Question: I'm trying to make a dynamically loaded table use <URL> with both the 'editable' and 'stickyHeaders' widgets enabled.
I've got it pretty close to working. One weird thing though. If I click in an editable cell then press tab, the next cell is activated but only for a split second then loses focus.
, the cursor just disappears.
, after the second cell loses focus you can see the cursor jump to the far right of the header row of the table where it sits blinking until you click somewhere else.
Heres a picture showing the cursor in Firefox

'editable'
<URL>
'editable''stickyheaders'
<URL>
The only difference is the addition of 'Stickyheaders'
---
EDIT:
Ok, the problem seems to be this chunk of code starting at line 885 of 'jquery.tablesorter.widgets.js'
'''
searching: function(table, filter, skipFirst) {
var wo = table.config.widgetOptions;
clearTimeout(wo.searchTimer);
if (typeof filter === 'undefined' || filter === true) {
// delay filtering
wo.searchTimer = setTimeout(function() {
ts.filter.checkFilters(table, filter, skipFirst );
}, wo.filter_liveSearch ? wo.filter_searchDelay : 10);
} else {
// skip delay
ts.filter.checkFilters(table, filter, skipFirst);
}
},
'''
If I comment it out as below, tabbing functionality is restored:
'''
searching: function(table, filter, skipFirst) {
/*var wo = table.config.widgetOptions;
clearTimeout(wo.searchTimer);
if (typeof filter === 'undefined' || filter === true) {
// delay filtering
wo.searchTimer = setTimeout(function() {
ts.filter.checkFilters(table, filter, skipFirst );
}, wo.filter_liveSearch ? wo.filter_searchDelay : 10);
} else {
// skip delay
ts.filter.checkFilters(table, filter, skipFirst);
}*/
},
'''
---
It seems the above chunk of code is what hides all of the non matches when you search for a value using the inputs at the top of the table. Commenting it out fixes the tab feature but breaks the filtering feature.
Any ideas how I can modify this chunk of code to get the normal tab to next cell working again with out breaking the filter?
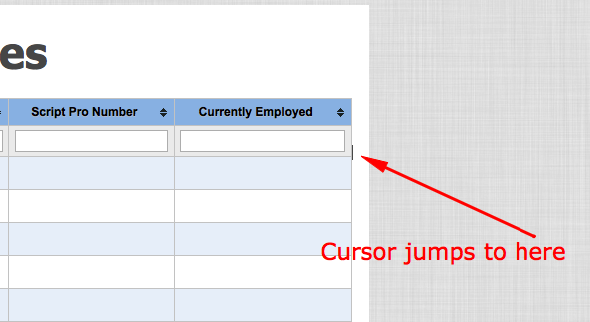
Answer: I got it.
On line 604 of 'jquery.tablesorter.widgets.js', I changed....
'''
if (event.type === 'filterReset') {
c.$table.find('.' + ts.css.filter).add(wo.filter_$externalFilters).val('');
ts.filter.searching(table, []);
}...
'''
'''
if (event.which !== 9){
}
else if (event.type === 'filterReset') {
c.$table.find('.' + ts.css.filter).add(wo.filter_$externalFilters).val('');
ts.filter.searching(table, []);
} .....
'''
So far, this seems to fix the tab feature without breaking any of the sorting functionality.
(To be fair this may have some as yet unknown side effect)
<URL>